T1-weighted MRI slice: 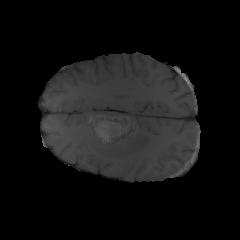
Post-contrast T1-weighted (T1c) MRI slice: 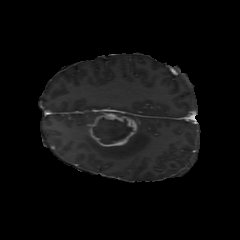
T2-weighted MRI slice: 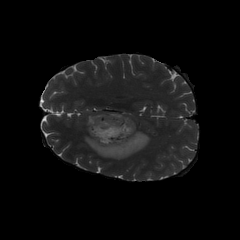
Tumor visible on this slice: yes